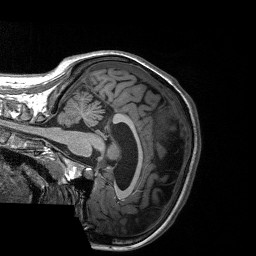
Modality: T1w
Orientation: sagittal
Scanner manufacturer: siemens
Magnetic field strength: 3 T
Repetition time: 2.3 s
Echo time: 0.00226 s